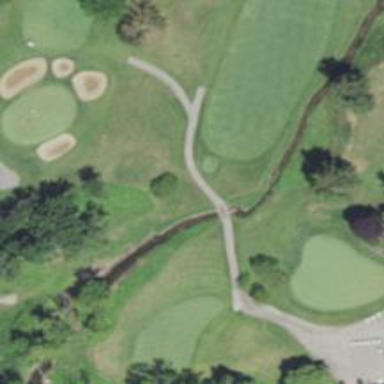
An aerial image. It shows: Grassy area designated as golf tee.